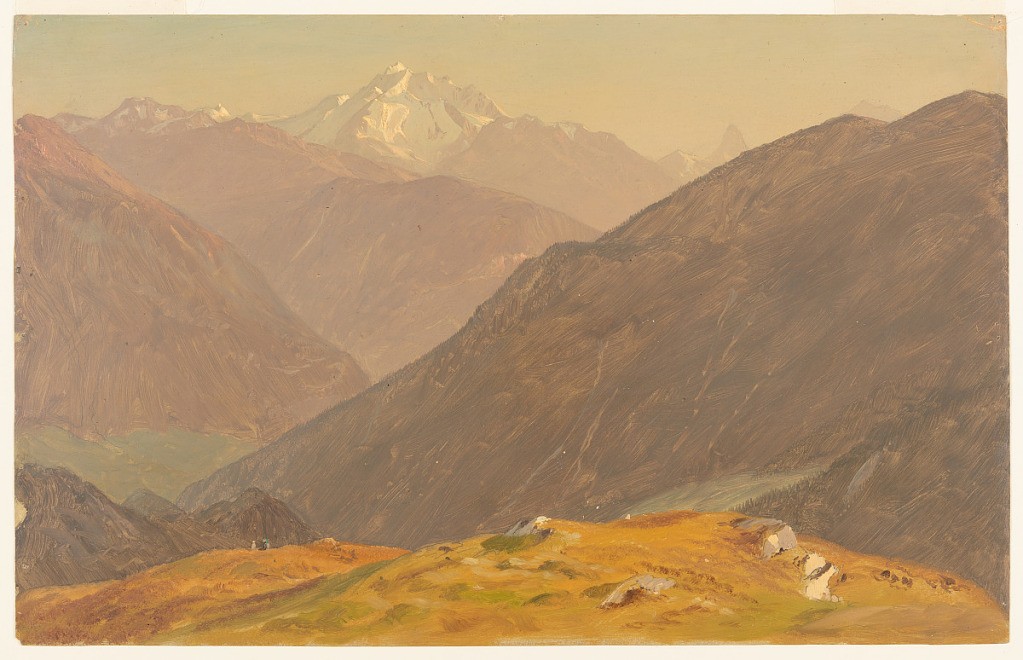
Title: The Hoher Göll and Schönfeldspitze, near Berchtesgaden, Bavaria (Germany)
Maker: Frederic Edwin Church, American, 1826–1900
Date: June - July 1868
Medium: Oil paint and graphite on tan paperboard
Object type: Drawing
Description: Landscape study showing an elevated view of the Bavarian Alps, with the Hoher Göll
and Schönfeldspitze visible in the background. A  green, grassy hilltop gently arches across the foreground, as two small figures sit on the slope at left. In the middle distance, overlapping, wooded mountain ridges extend into to the horizon. Due to aerial perspective, each succeeding ridge is hazier than the last. In the distance at center, the snow-capped  Hoher Göll is shown with the sharp, pyramidal peak of Schönfeldspitze beside it to the right.